Field crop: maize
Growth stage: 2
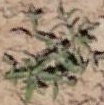
Species: atriplex